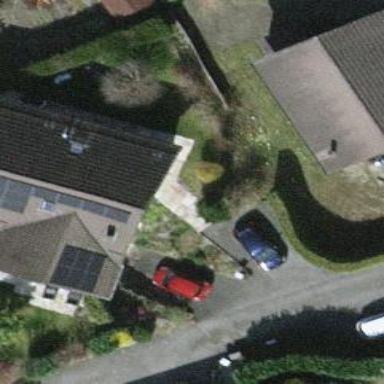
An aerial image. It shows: Detached building with gabled tile roof. The roof orientation is along/across the building.